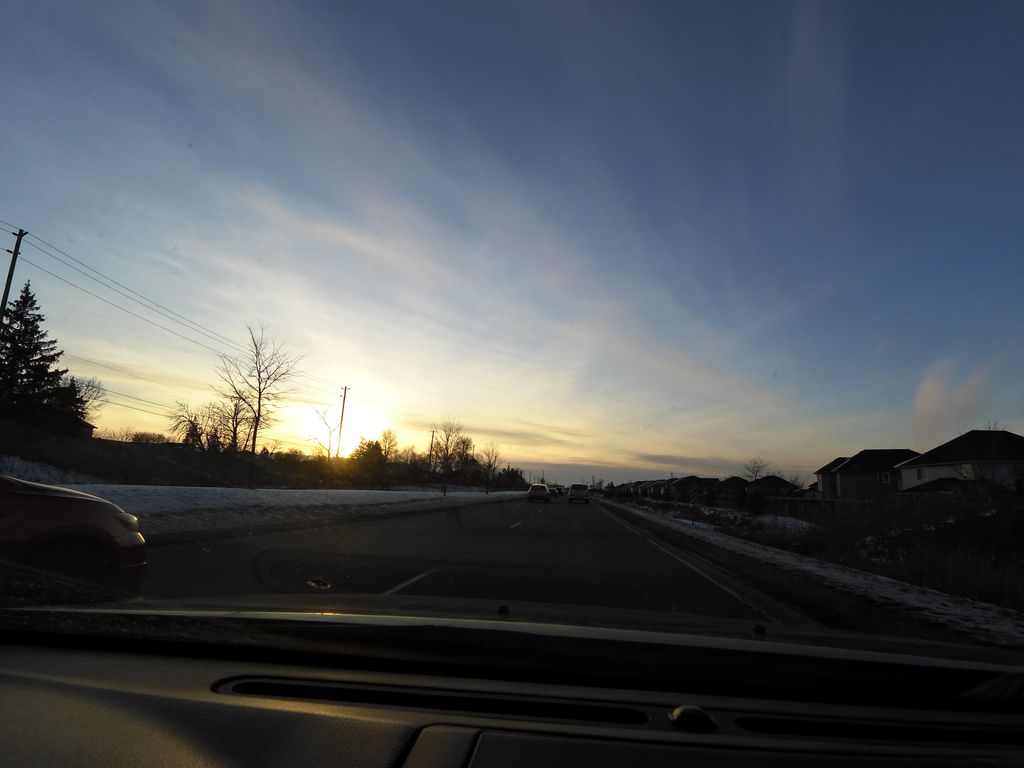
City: hamilton